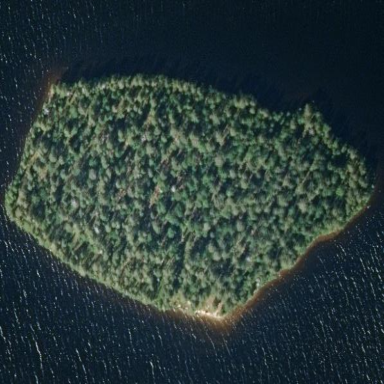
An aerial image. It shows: Islet.